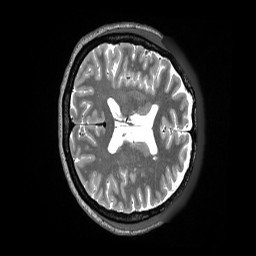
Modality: T2w
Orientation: axial
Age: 38
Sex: female